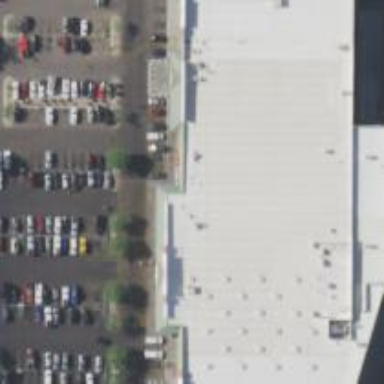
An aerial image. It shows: Supermarket building.